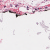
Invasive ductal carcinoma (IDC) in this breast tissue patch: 0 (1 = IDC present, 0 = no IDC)